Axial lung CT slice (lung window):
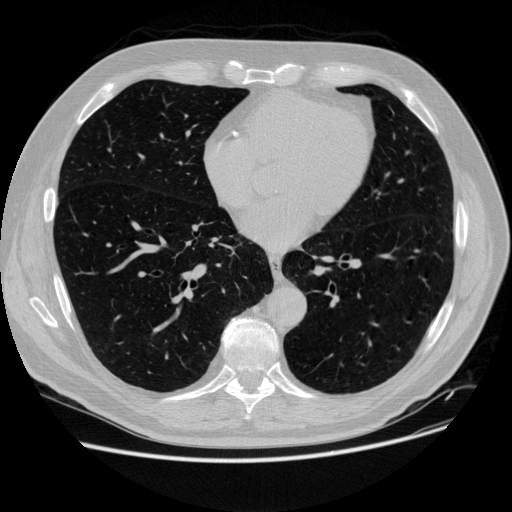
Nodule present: no